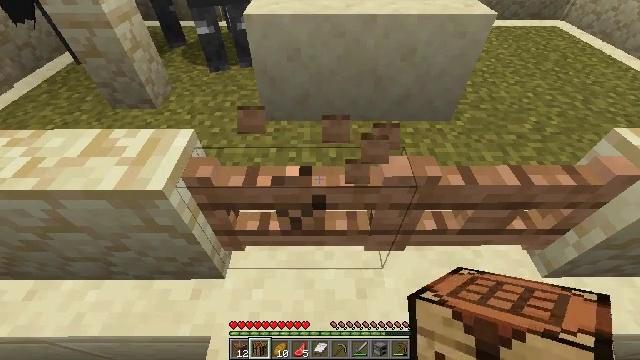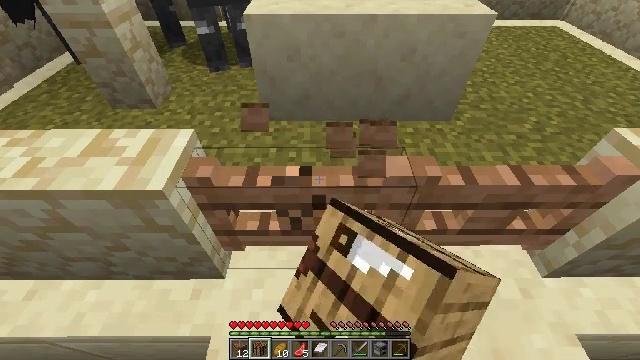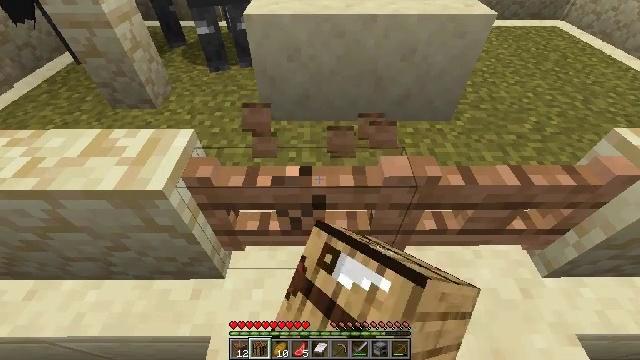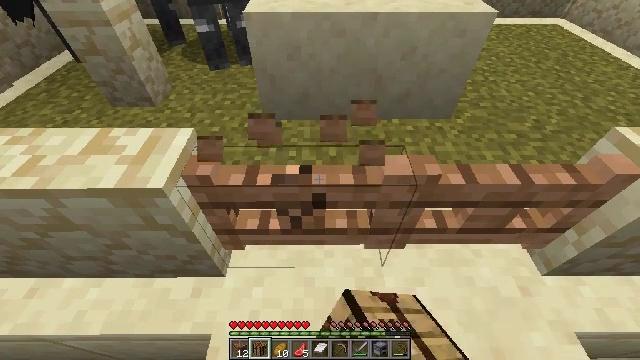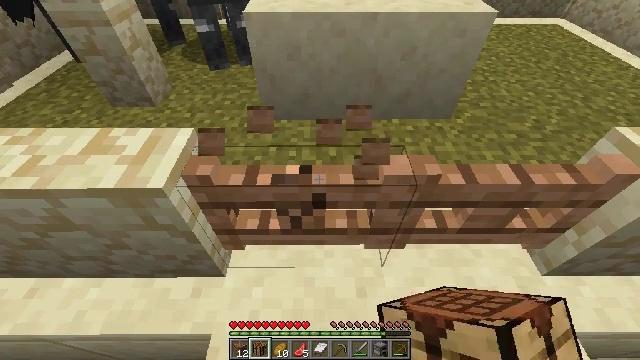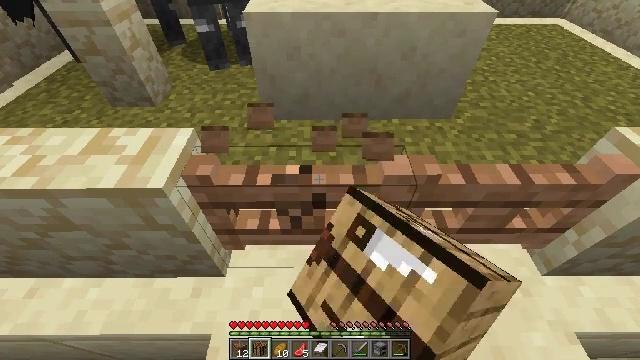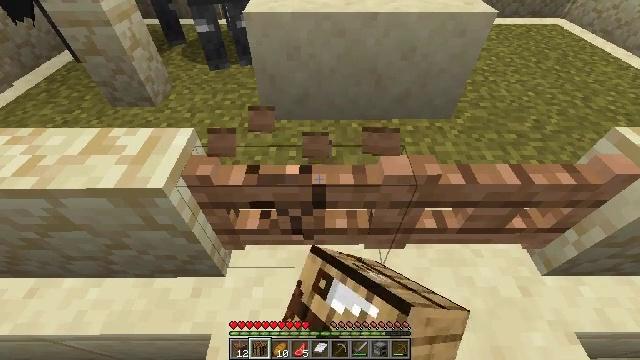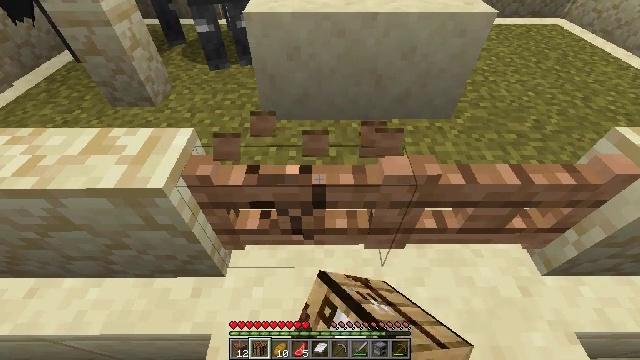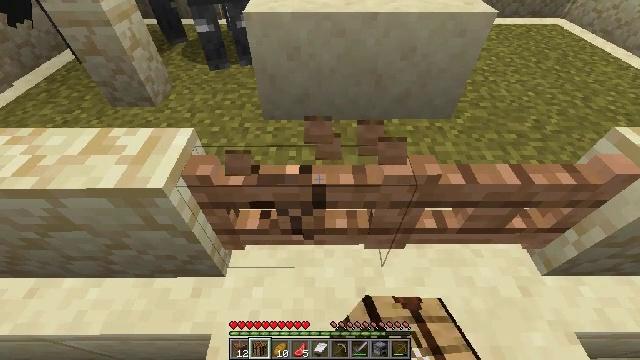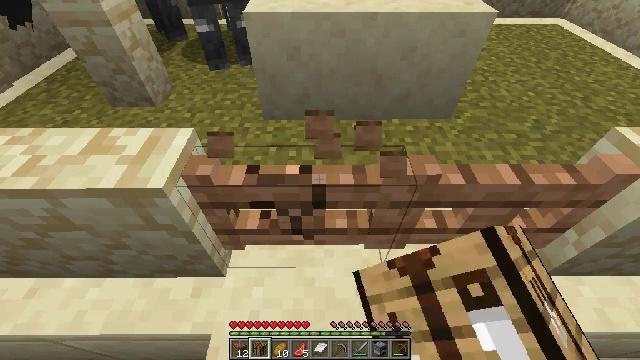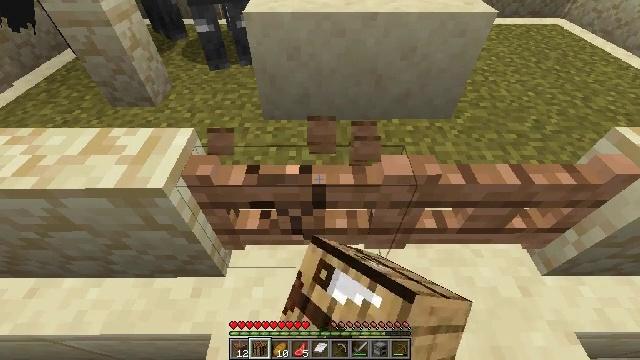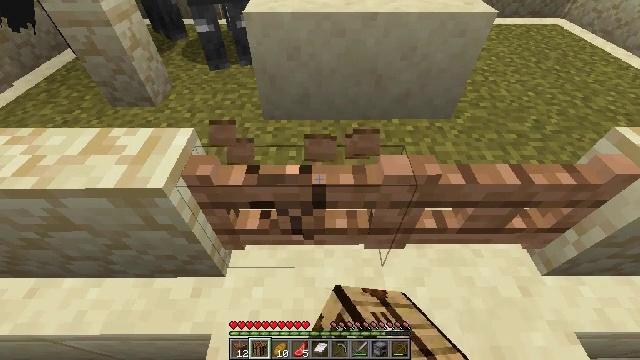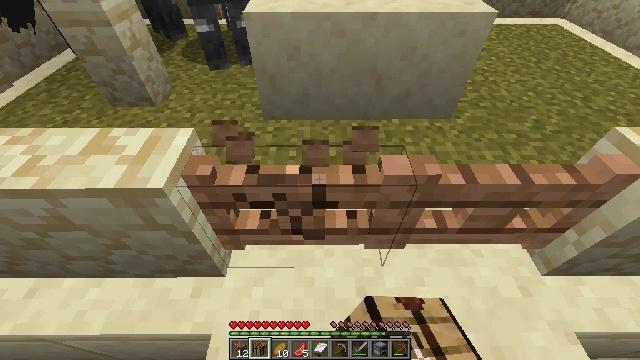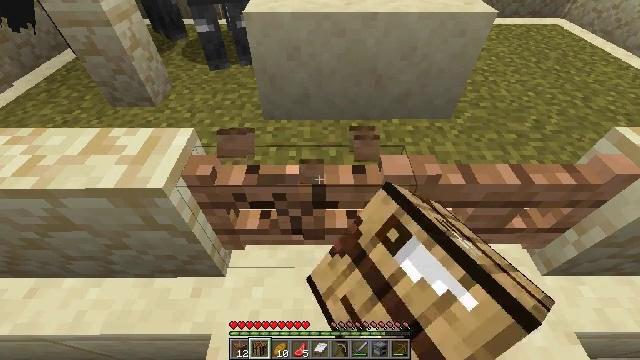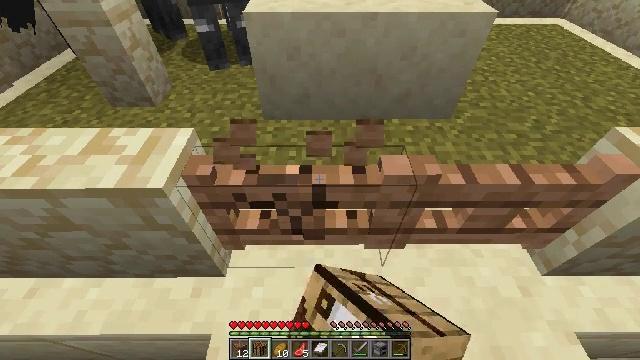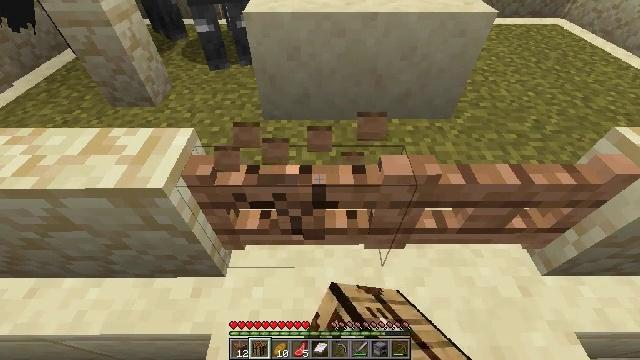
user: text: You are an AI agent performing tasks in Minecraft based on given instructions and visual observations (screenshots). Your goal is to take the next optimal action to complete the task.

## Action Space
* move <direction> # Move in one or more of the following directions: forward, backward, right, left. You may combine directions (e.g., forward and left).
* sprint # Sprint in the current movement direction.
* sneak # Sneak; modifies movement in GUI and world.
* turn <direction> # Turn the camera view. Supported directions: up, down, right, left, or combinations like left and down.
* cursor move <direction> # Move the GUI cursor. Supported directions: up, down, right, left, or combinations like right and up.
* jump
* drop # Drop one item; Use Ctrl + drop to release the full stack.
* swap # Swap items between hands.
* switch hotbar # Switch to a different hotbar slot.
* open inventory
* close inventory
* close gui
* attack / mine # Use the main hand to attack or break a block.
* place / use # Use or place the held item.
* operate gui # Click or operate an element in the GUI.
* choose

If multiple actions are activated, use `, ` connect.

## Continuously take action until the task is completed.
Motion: motion action
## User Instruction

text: Gather the jungle fence gate from your structure.
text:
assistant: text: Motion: attack / mine
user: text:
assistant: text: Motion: attack / mine
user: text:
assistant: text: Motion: attack / mine
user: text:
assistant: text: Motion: attack / mine
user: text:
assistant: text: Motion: attack / mine
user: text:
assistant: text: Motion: attack / mine
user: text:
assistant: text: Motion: attack / mine
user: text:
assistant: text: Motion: attack / mine
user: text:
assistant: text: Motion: attack / mine
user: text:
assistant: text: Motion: attack / mine
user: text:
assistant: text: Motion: attack / mine
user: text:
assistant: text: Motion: attack / mine
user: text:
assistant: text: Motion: attack / mine
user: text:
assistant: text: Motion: attack / mine
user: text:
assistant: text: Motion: attack / mine
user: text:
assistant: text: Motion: attack / mine
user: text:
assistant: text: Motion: attack / mine
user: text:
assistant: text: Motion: attack / mine
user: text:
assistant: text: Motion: attack / mine
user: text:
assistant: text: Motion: attack / mine
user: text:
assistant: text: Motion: attack / mine
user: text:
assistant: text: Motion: attack / mine
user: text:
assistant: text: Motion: attack / mine
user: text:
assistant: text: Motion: attack / mine
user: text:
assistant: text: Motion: attack / mine
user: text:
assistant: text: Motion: attack / mine
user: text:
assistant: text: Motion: attack / mine
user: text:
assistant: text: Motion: attack / mine
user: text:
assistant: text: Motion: attack / mine
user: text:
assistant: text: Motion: attack / mine